Field crop: maize
Growth stage: 1
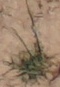
Species: lolium